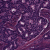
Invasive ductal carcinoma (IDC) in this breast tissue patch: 0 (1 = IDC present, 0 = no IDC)